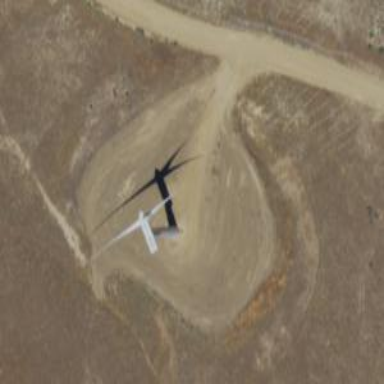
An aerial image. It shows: Wind generator powered by horizontal-axis wind turbine.